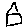
Label: house